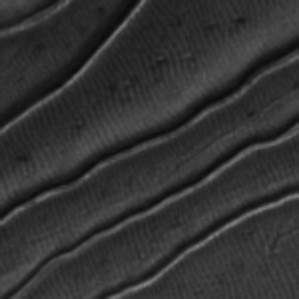
Label: frost